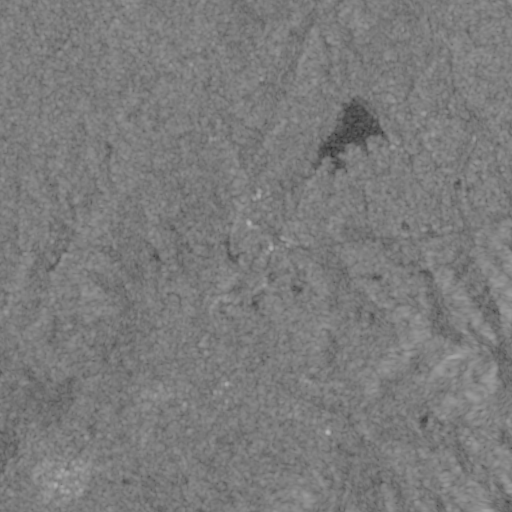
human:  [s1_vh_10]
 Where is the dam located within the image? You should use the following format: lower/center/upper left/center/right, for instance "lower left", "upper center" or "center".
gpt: The dam is located in the upper right of the image.
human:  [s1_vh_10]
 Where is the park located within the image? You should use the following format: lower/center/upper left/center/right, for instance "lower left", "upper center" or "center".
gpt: There is no park in the image.

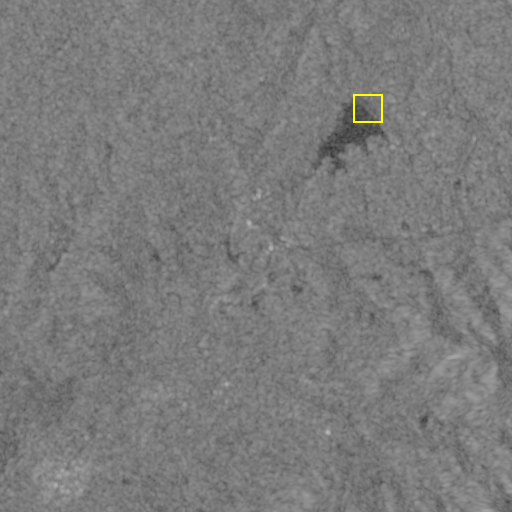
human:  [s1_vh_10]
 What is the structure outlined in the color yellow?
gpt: The structure outlined in yellow is a dam.
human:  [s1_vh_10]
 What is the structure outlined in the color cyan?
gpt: There is no cyan outline.